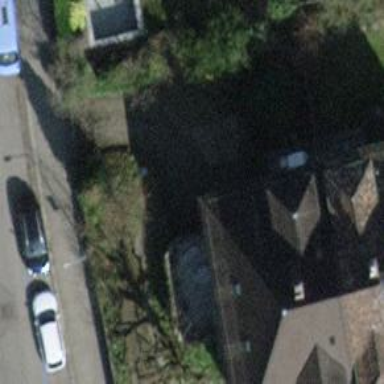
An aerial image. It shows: Semidetached house.